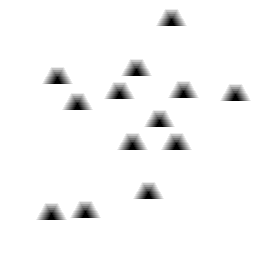
Squares: 0
Triangles: 13
Stars: 0
Total shapes: 13